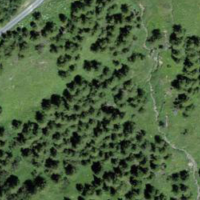
EUNIS habitat code: 41
Species observed at this site:
Campanula thyrsoides